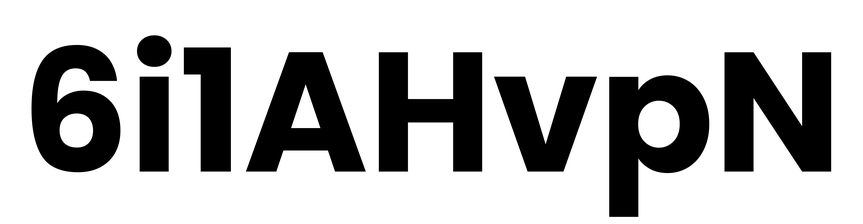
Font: Poppins-Bold